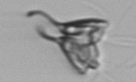
Label: Pyramimonas_longicauda